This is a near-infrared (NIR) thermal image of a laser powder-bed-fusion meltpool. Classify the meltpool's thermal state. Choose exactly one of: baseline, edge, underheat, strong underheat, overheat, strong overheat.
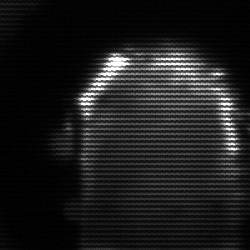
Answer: baseline